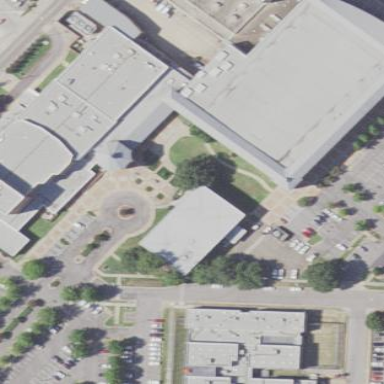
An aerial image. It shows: Conference center building.